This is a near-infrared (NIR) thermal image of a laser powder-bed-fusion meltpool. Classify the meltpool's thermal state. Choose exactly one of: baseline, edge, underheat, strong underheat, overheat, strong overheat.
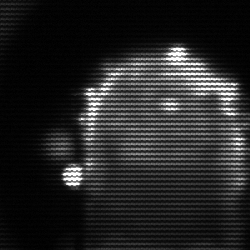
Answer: baseline